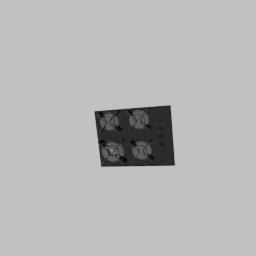
Label: appliances